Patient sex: M
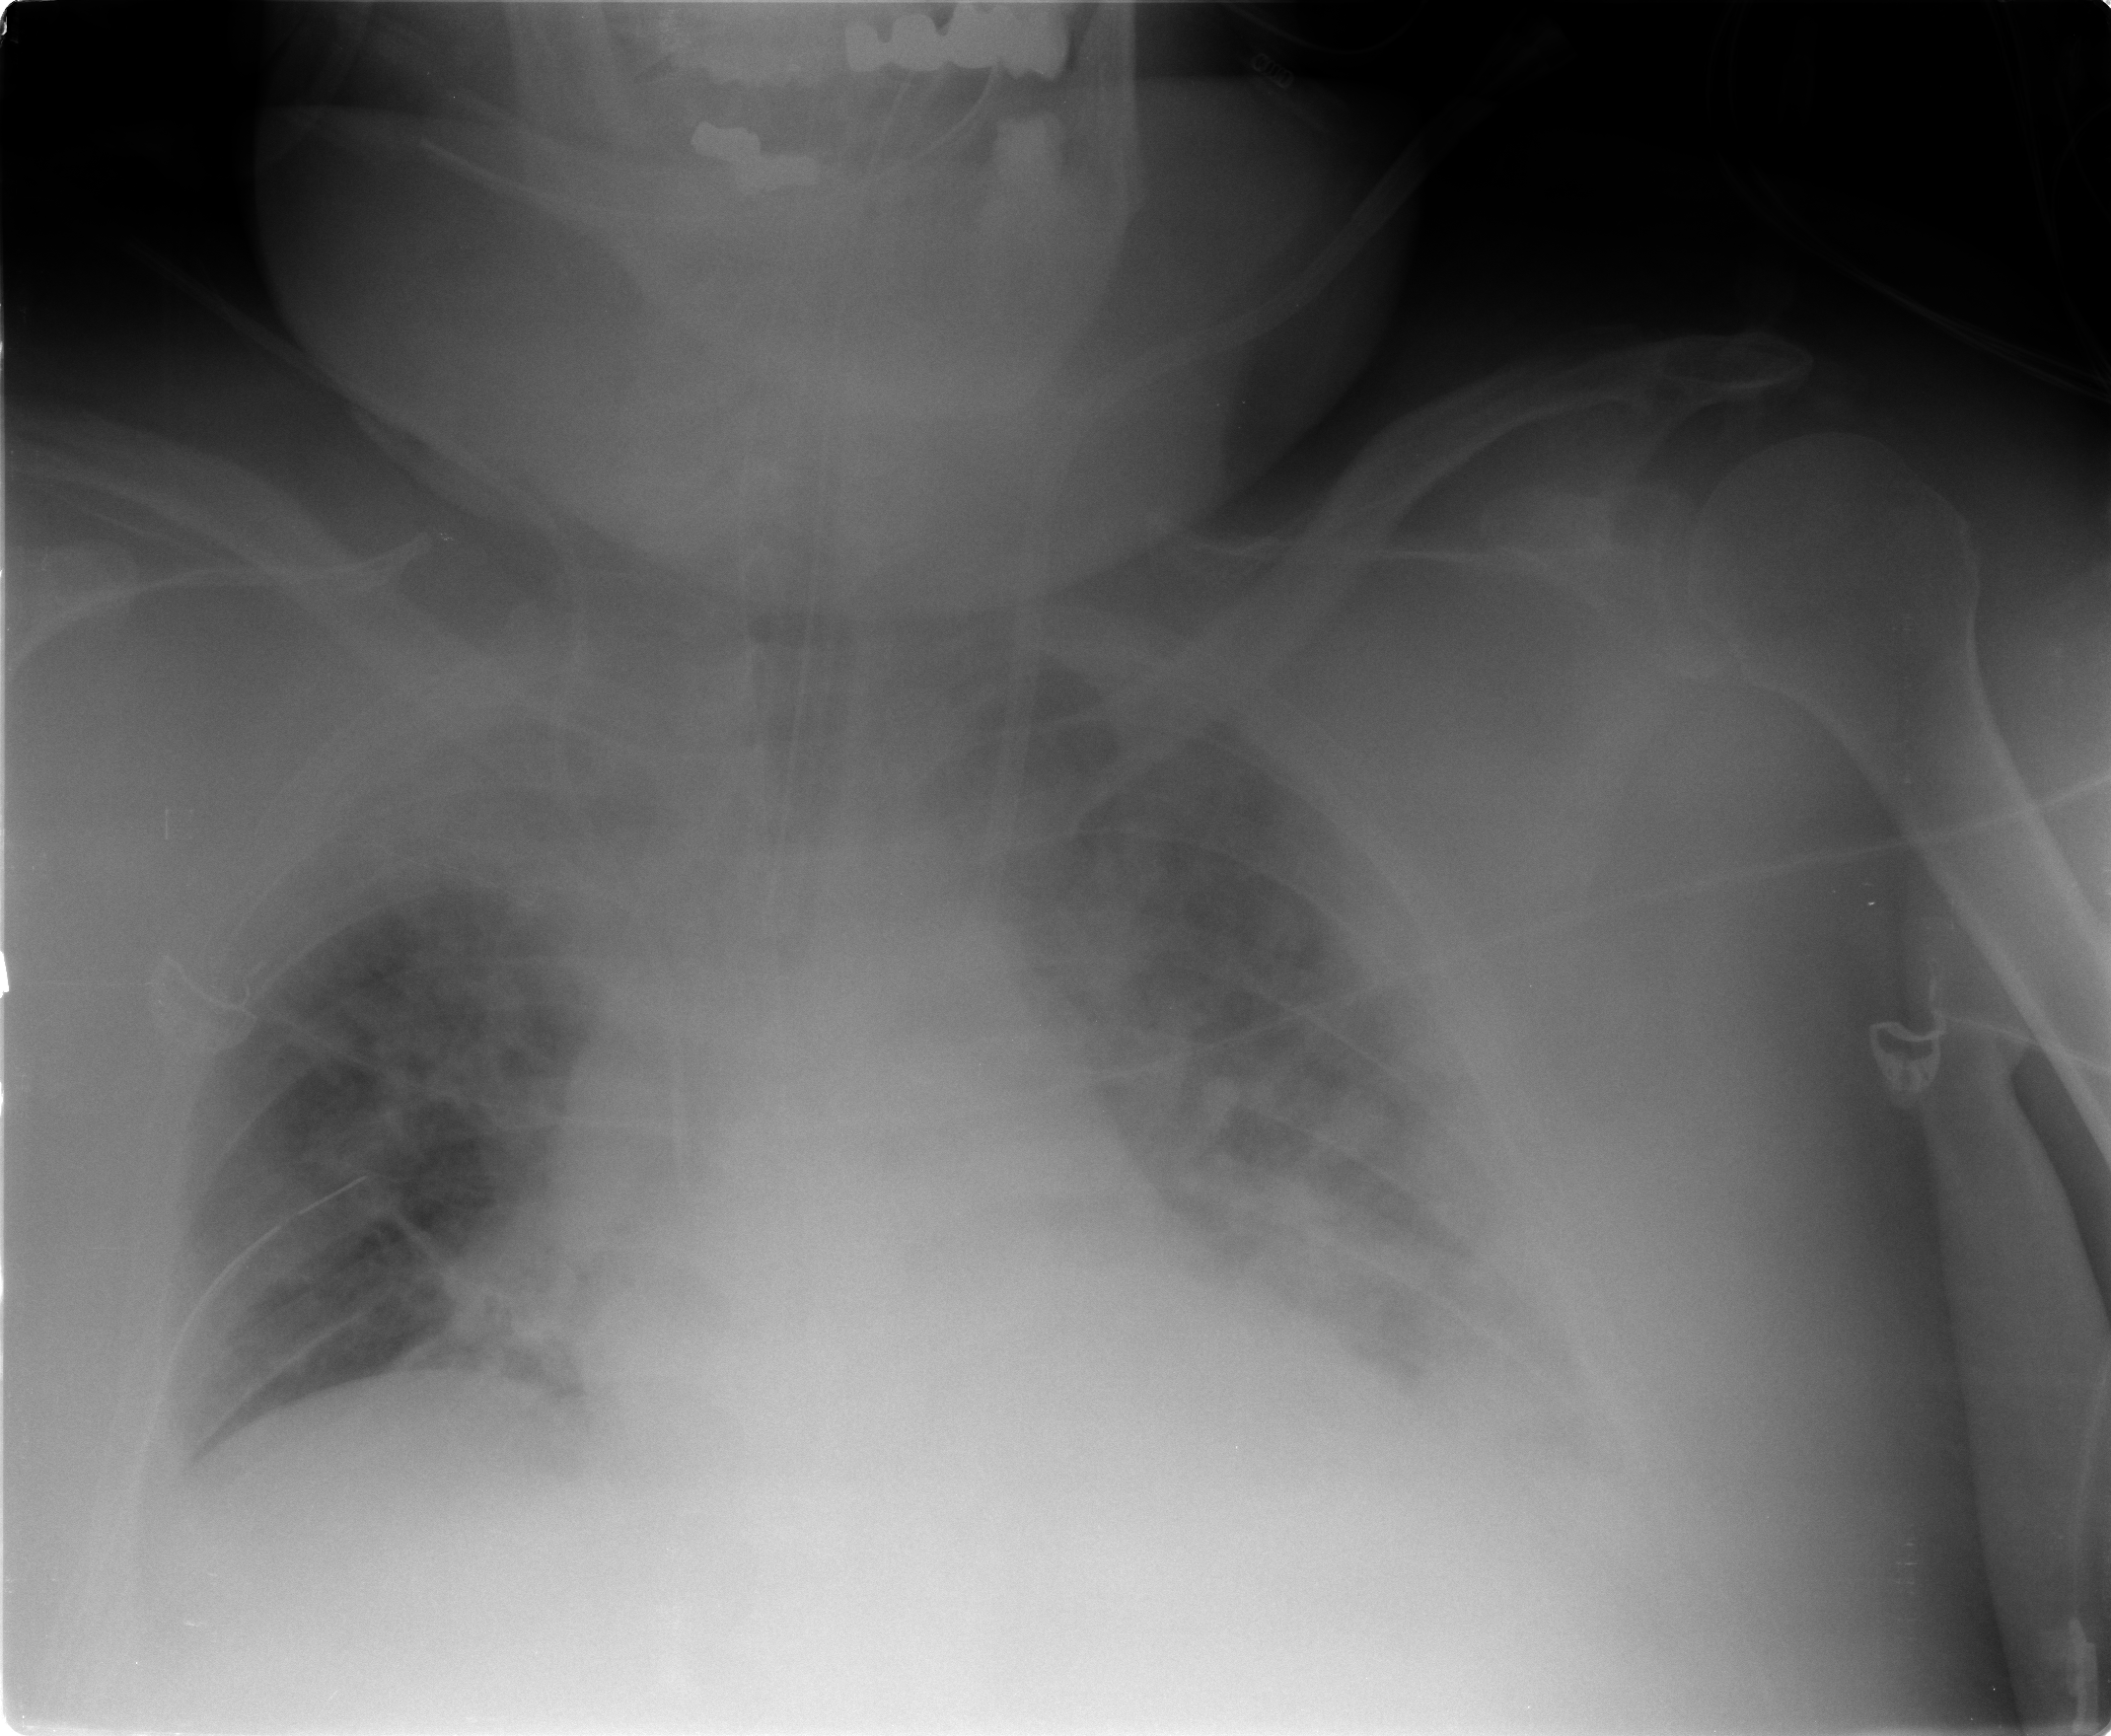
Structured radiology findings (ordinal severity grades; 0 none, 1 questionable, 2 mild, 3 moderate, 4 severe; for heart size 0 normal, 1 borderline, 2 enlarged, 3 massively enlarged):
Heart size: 2
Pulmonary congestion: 3
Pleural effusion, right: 2
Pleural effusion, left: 2
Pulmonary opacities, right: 3
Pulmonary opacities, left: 3
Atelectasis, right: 2
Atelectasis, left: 4